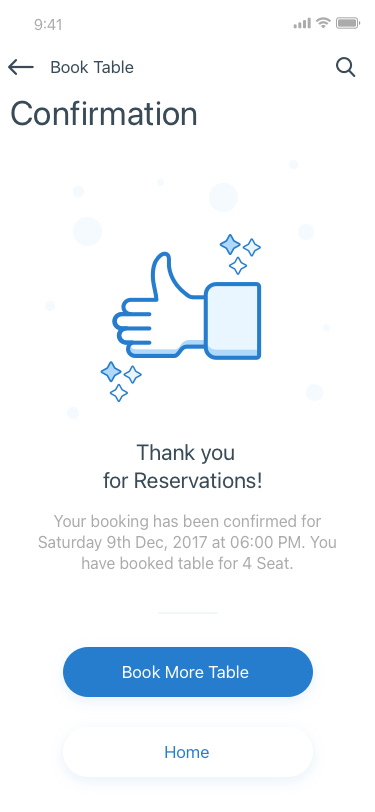
Text in this UI design:
Thank you
for Reservations!
Your booking has been confirmed for
Saturday 9th Dec, 2017 at 06:00 PM. You
have booked table for 4 Seat.
Home
Book More Table